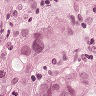
Metastatic tissue present: yes